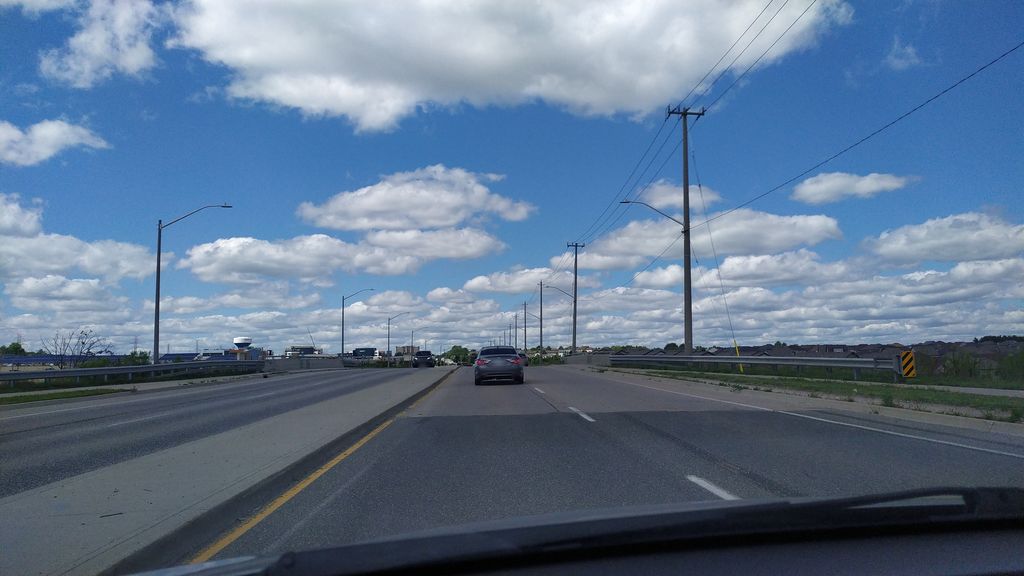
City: kitchener-waterloo